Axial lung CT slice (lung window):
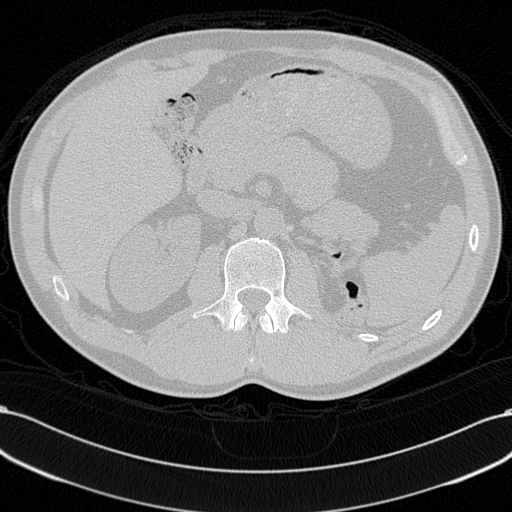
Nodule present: no